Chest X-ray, PA view. Patient: 26 years old, sex F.
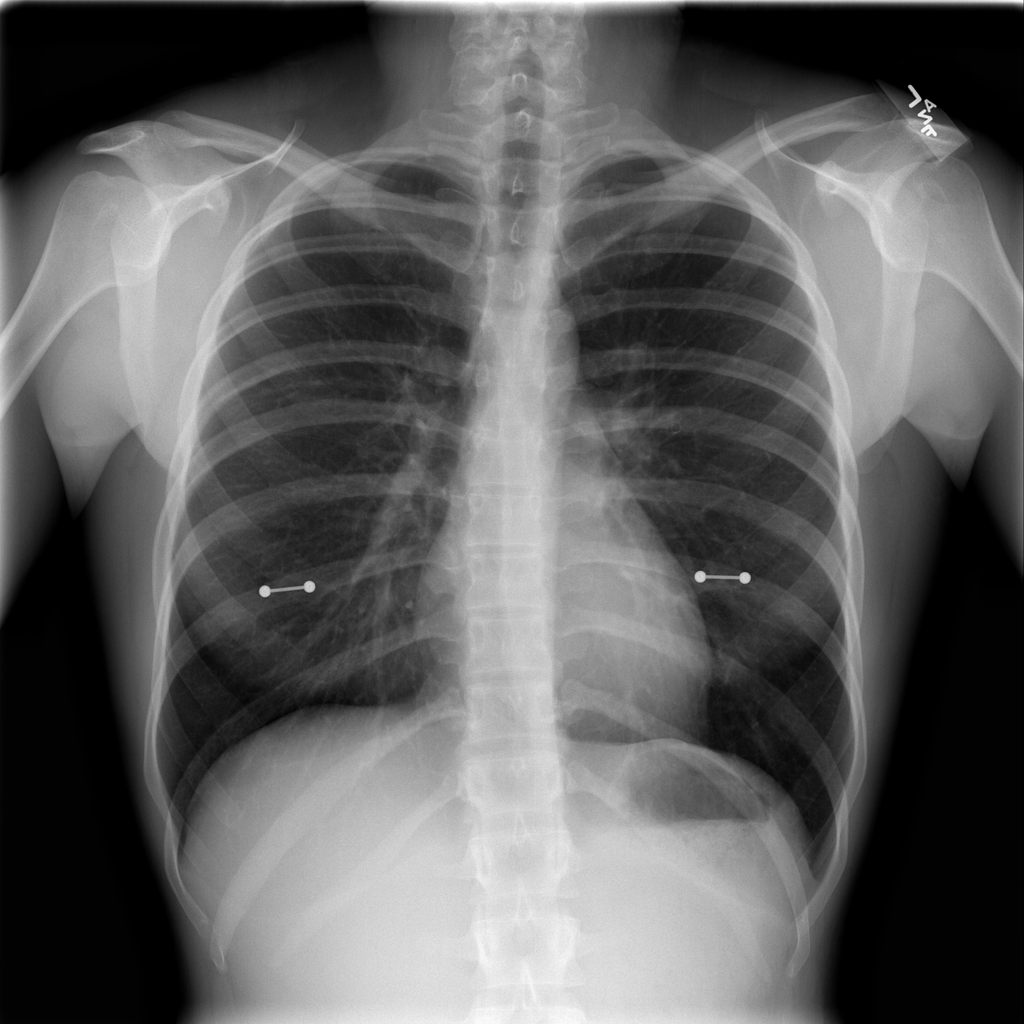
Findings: No Finding